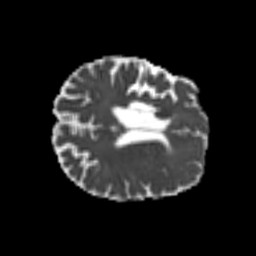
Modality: MD
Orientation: axial
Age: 60
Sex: male
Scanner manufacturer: siemens
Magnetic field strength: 3 T
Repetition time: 4.999 s
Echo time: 0.07946 s